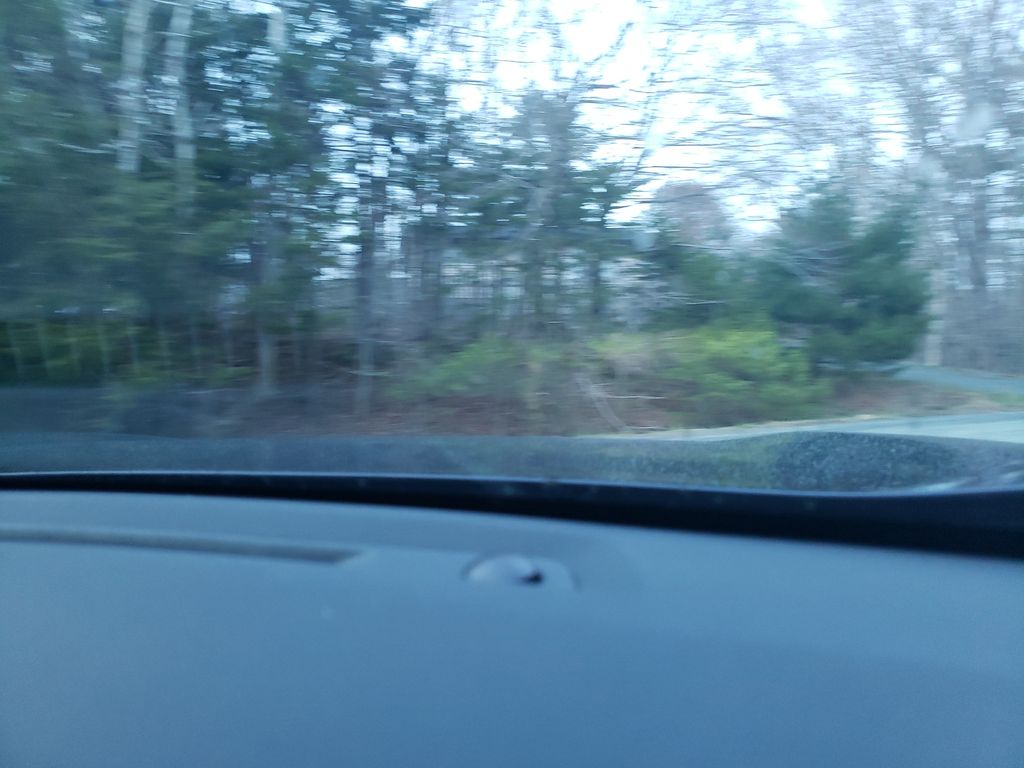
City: halifax